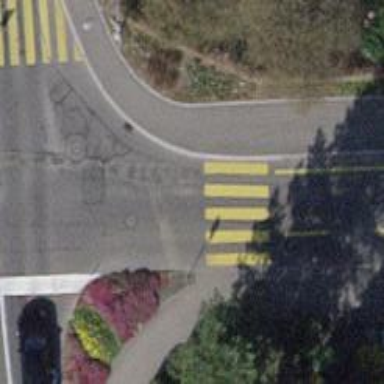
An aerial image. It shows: Zebra crossing on the road.